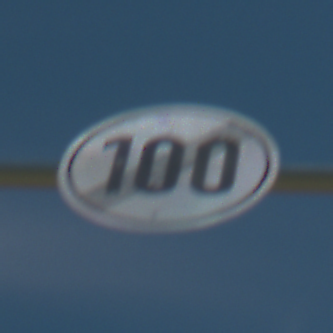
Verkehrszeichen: EndeGeschwindigkeit100
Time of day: Midday
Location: Outdoor (Special)
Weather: PartlyCloudy
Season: NotSpecified
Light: Natural